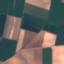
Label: AnnualCrop